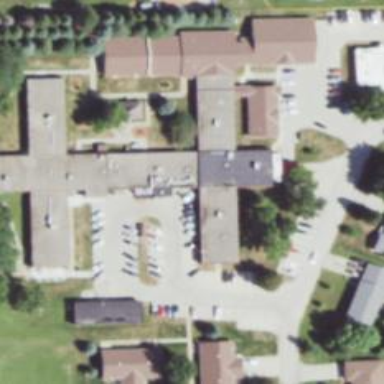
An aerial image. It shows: Nursing home.